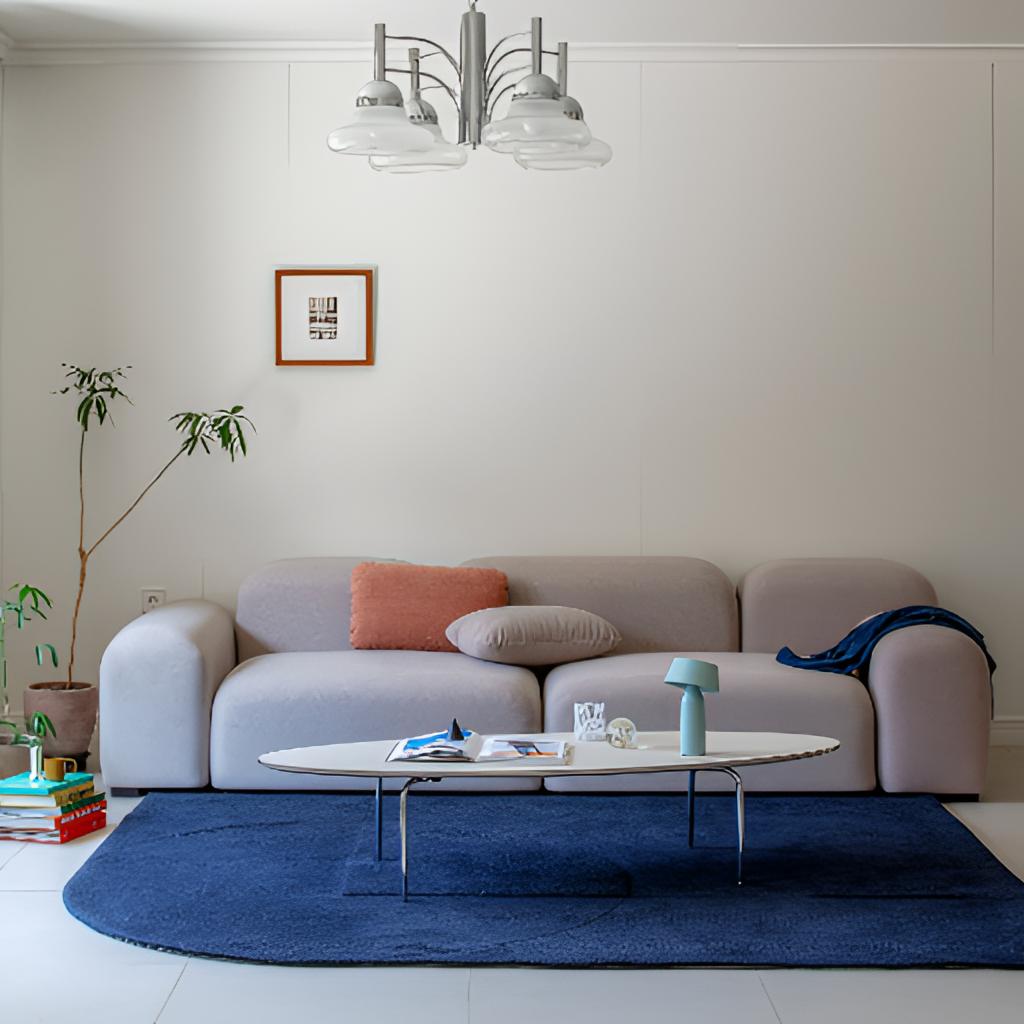
living room, gray fabric sofa, paint wallpaper, with solid pattern, tile flooring, with large square pattern, contemporary